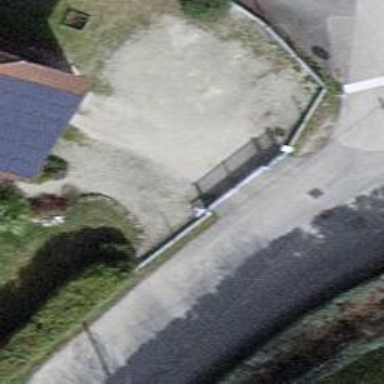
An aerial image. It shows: Gate.